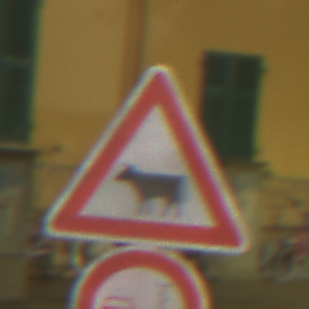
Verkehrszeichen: ViehtriebRechts
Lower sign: VerbotUeberholenEinspurigeFahrzeuge
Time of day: Night
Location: Outdoor (Urban)
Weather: PartlyCloudy
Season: NotSpecified
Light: Artificial